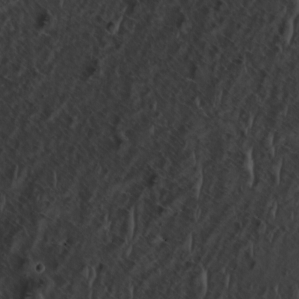
Label: non_frost